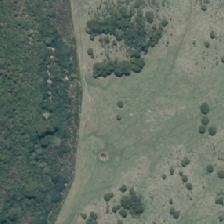
Land cover: high_producing_grassland